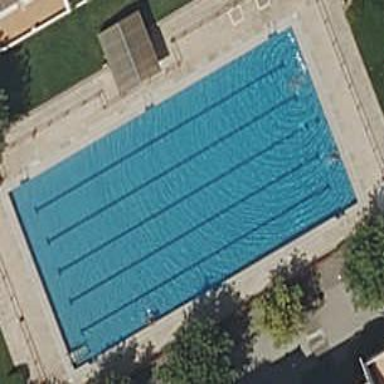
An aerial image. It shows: Swimming pool located in leisure land.